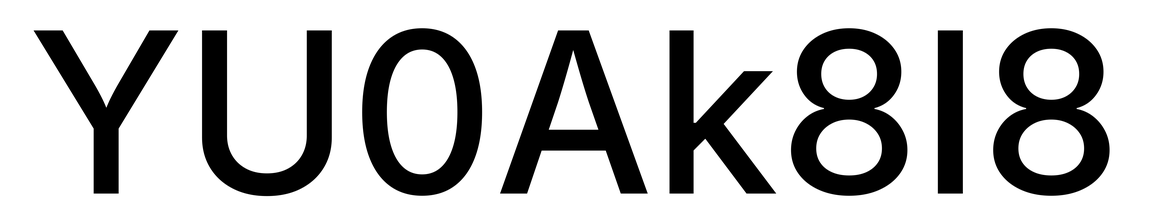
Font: Inter_Medium